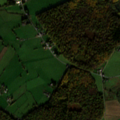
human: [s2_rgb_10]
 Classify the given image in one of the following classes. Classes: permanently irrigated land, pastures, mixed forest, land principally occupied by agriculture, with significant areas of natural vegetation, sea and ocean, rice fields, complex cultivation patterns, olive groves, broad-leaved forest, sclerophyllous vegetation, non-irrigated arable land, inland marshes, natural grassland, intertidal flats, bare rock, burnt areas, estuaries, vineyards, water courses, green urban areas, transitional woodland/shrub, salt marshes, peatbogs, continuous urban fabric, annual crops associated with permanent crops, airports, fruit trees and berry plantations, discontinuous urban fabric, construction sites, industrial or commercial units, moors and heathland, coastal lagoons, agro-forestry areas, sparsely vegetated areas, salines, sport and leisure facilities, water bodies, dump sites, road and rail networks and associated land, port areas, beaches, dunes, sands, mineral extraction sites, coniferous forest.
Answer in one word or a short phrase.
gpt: pastures, complex cultivation patterns, broad-leaved forest